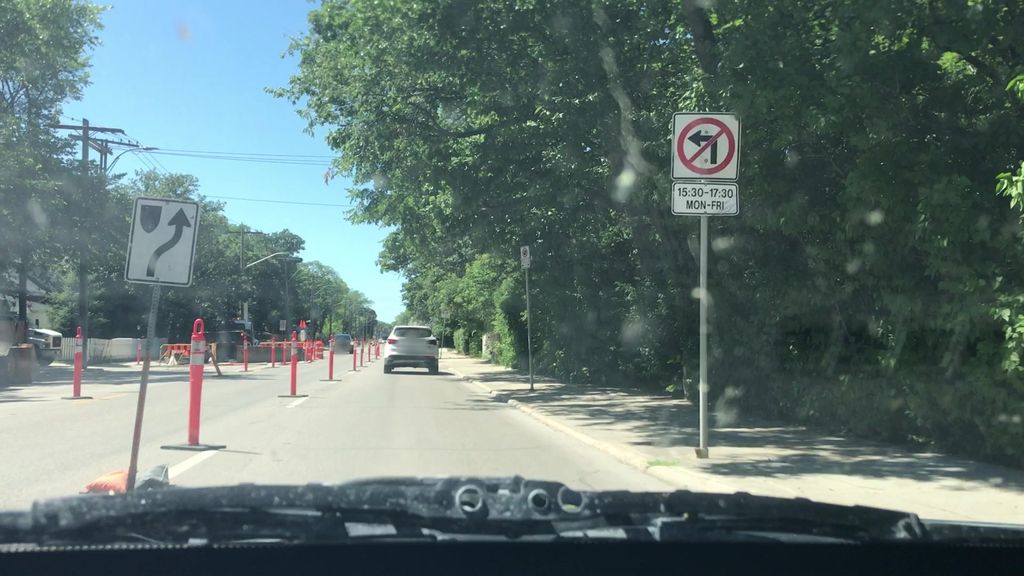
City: winnipeg